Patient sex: F
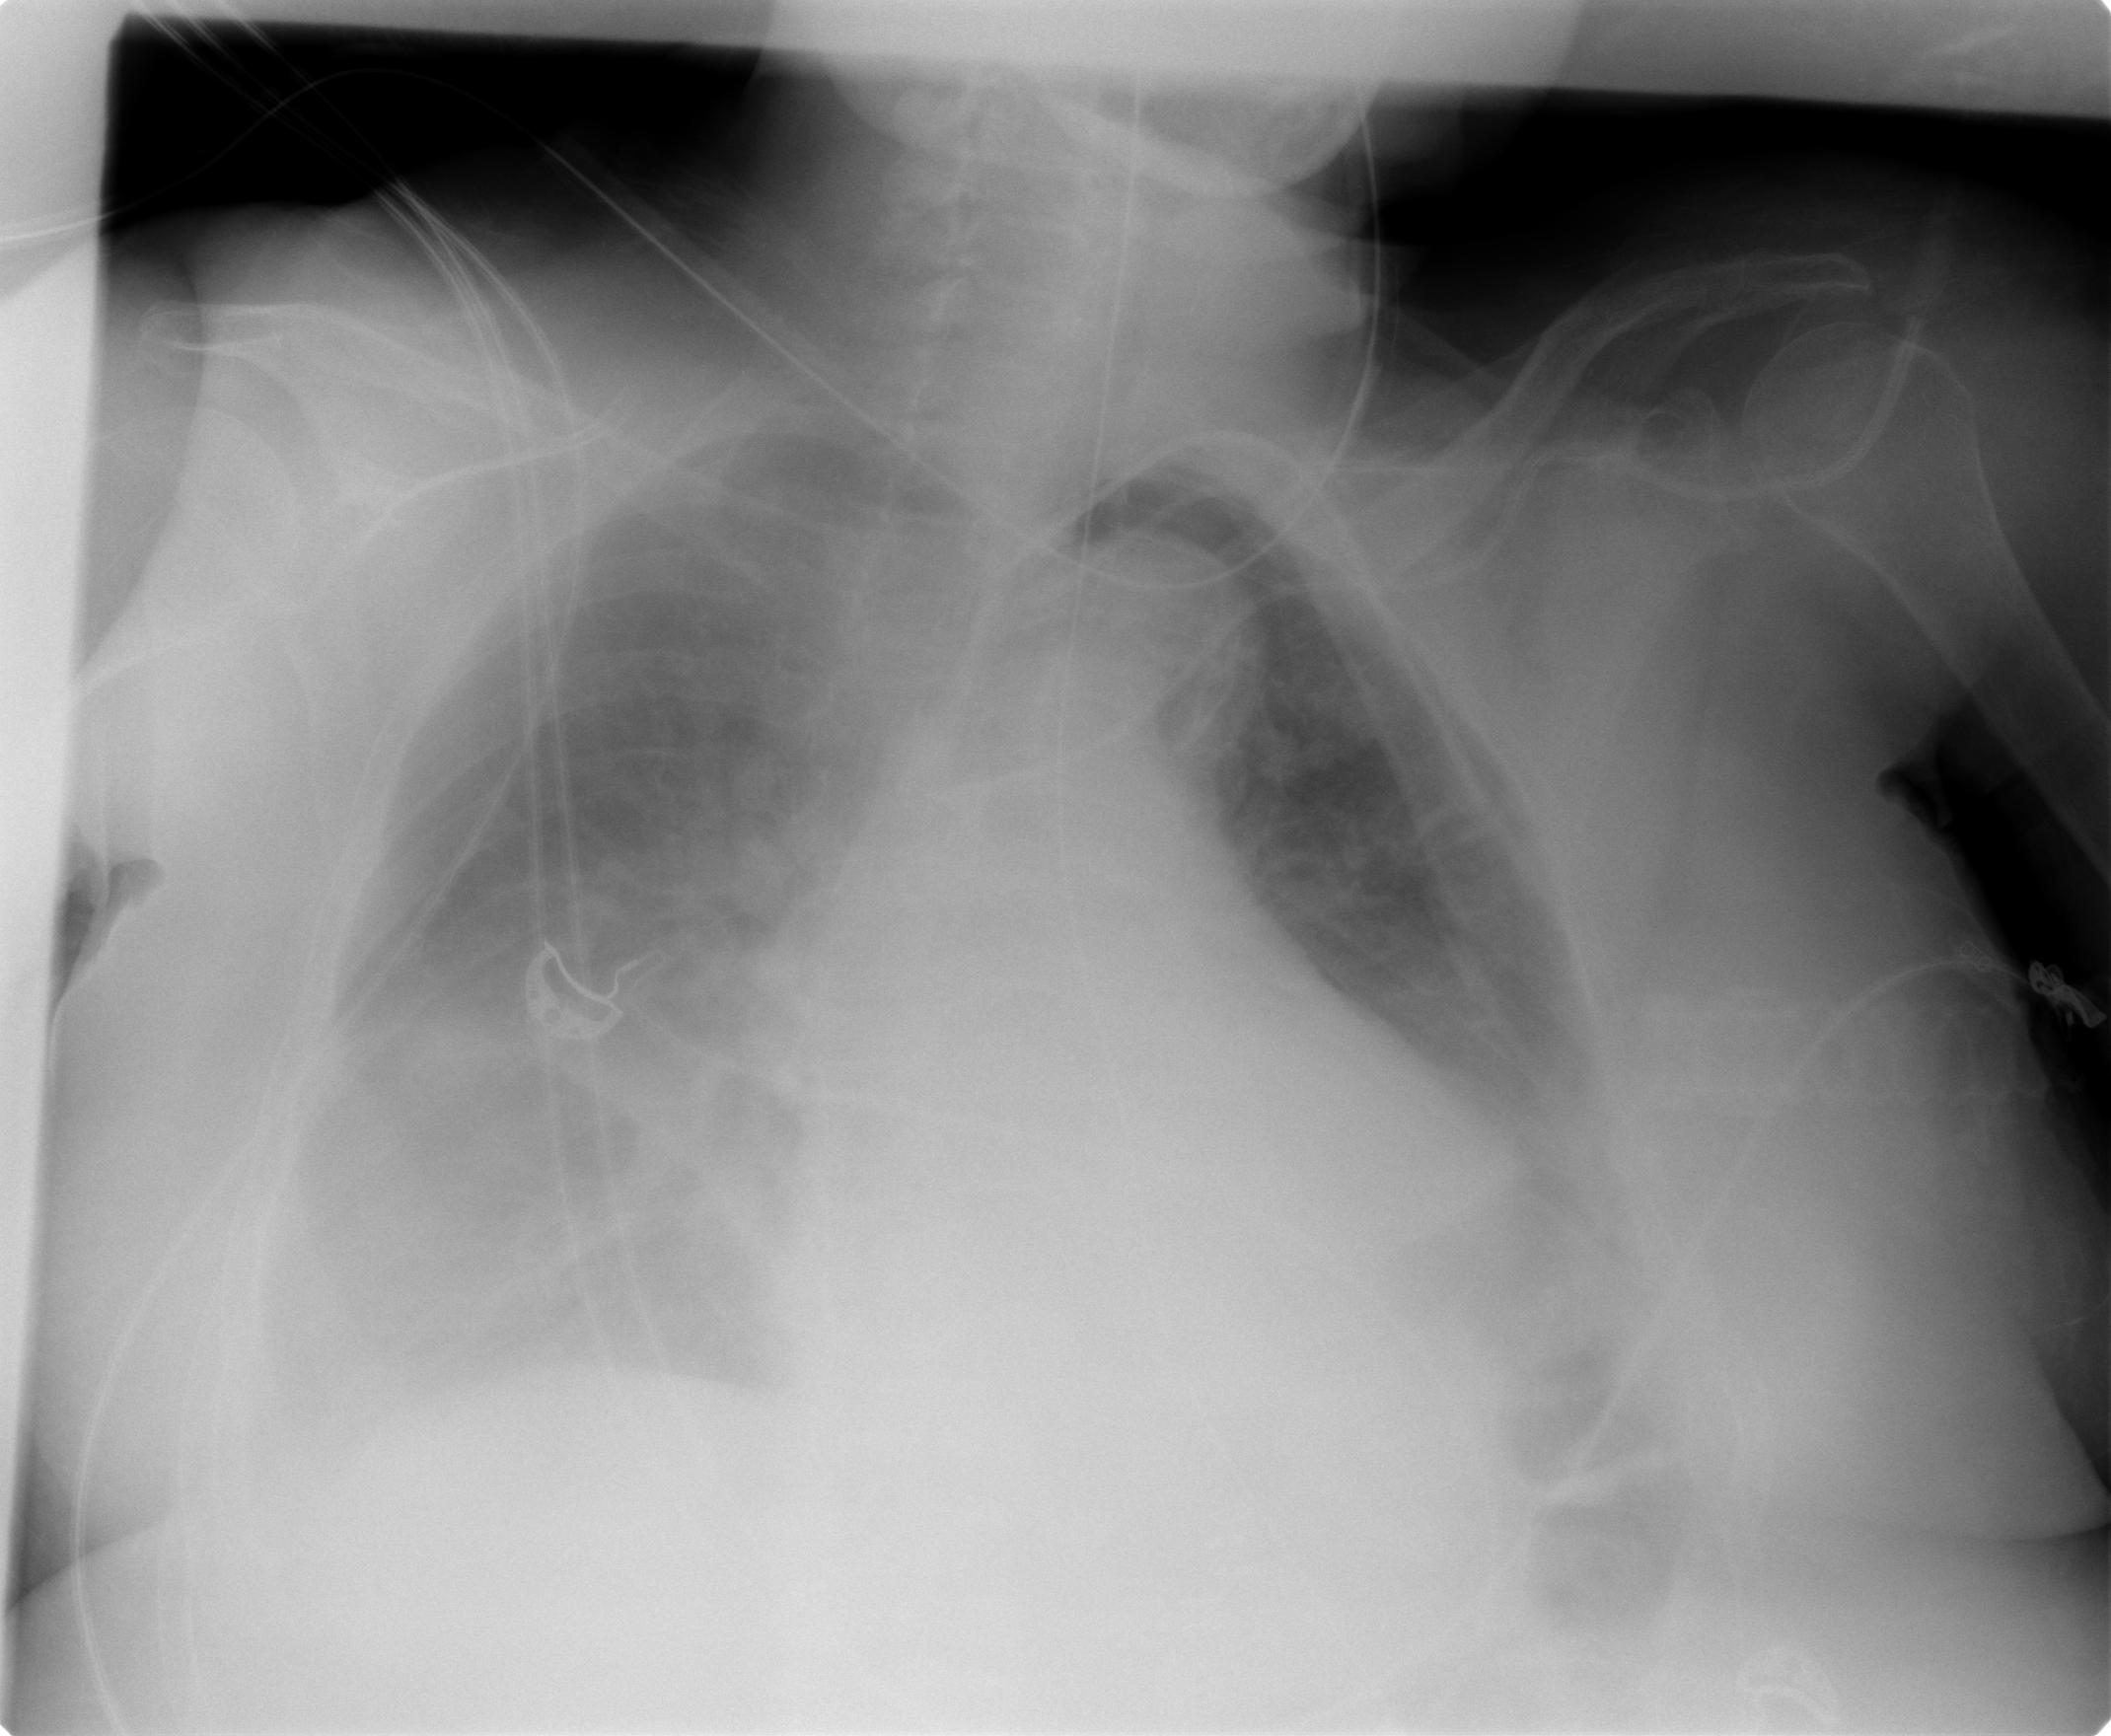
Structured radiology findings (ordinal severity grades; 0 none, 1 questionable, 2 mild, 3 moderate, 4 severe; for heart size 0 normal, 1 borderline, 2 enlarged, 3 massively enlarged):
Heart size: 2
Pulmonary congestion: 2
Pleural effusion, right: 3
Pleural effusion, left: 3
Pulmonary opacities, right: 0
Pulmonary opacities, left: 0
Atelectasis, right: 2
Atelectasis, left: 2